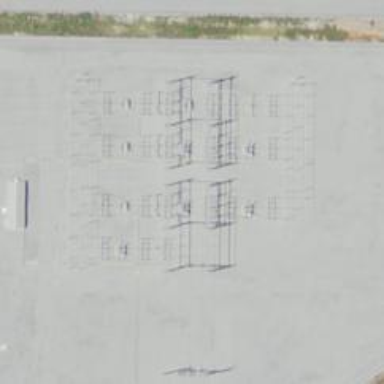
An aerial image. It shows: Switch used for power control.